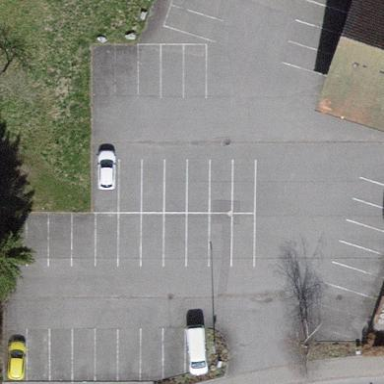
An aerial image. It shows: Paved parking area.